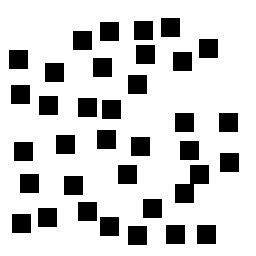
Squares: 36
Triangles: 0
Stars: 0
Total shapes: 36